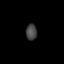
Tissue: lung
Cell type: Fibroblasts
Senescence score: 0.7081
Nuclear area (px): 170
Mean DAPI intensity: 70.053